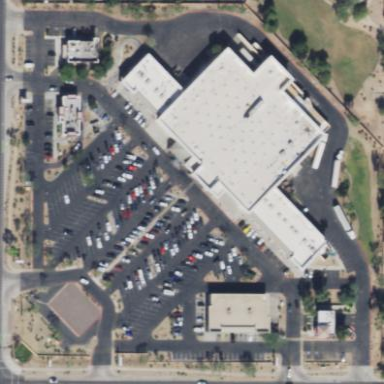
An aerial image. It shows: Retail area.